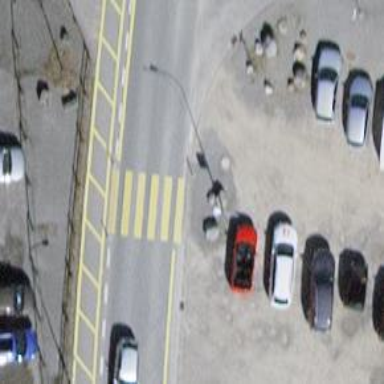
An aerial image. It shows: Uncontrolled zebra crossing on the road.